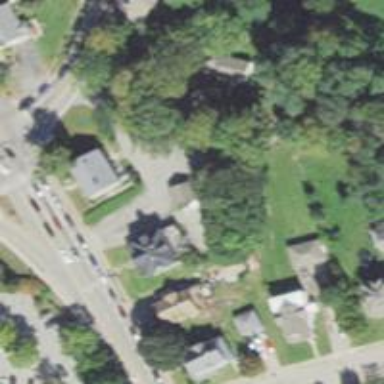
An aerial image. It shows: Residential driveway.